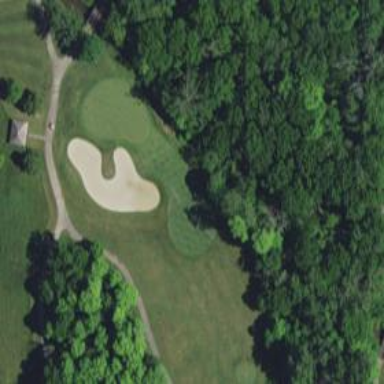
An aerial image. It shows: Golf hole.